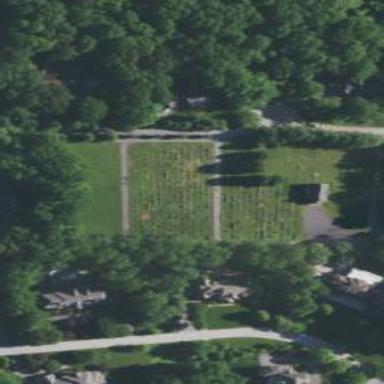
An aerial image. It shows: Cemetery.